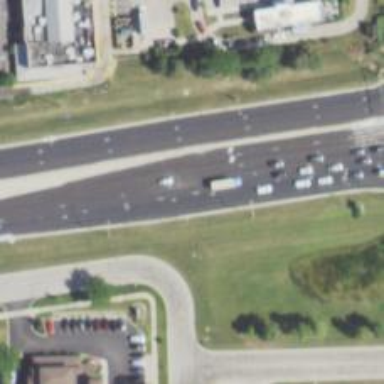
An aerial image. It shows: Primary road with asphalt surface.